Question: I had the AutoCompleteTextView working perfectly until I decided to use a custom adapter, that way I could customize the look of each row. Here is what now happens:

As you can see, the suggestion is wrong. What is happening is as I type, it shows the correct of suggestions, but the actual names of them are the first ones in the list. So at this point it should show only one suggestion which is Texas A&M, but it instead just shows the first one in the list. Here is how I am implementing my adapter.
'''
//setup filter
List<String> allCollegesList = new ArrayList<String>();
for(College c : MainActivity.collegeList)
{
allCollegesList.add(c.getName());
}
AutoCompleteDropdownAdapter adapter = new AutoCompleteDropdownAdapter(main, R.layout.list_row_dropdown, allCollegesList);
//the old way of using the adapter, which worked fine
//ArrayAdapter<String> adapter = new ArrayAdapter<String>(main, android.R.layout.simple_dropdown_item_1line, allCollegesList);
textView.setAdapter(adapter);
'''
As well as my actual adapter class:
'''
public class AutoCompleteDropdownAdapter extends ArrayAdapter<String>{
MainActivity main;
int rowLayout;
List<String> allCollegesList;
public AutoCompleteDropdownAdapter(MainActivity main, int rowLayout, List<String> allCollegesList) {
super(main, rowLayout, allCollegesList);
this.main = main;
this.rowLayout = rowLayout;
this.allCollegesList = allCollegesList;
}
@Override
public View getView(int position, View convertView, ViewGroup parent) {
try{
if(convertView==null){
// inflate the layout
LayoutInflater inflater = ((MainActivity) main).getLayoutInflater();
convertView = inflater.inflate(rowLayout, parent, false);
}
// object item based on the position
String college = allCollegesList.get(position);
// get the TextView and then set the text (item name) and tag (item ID) values
TextView collegeTextView = (TextView) convertView.findViewById(R.id.dropDownText);
collegeTextView.setText(college);
collegeTextView.setTypeface(FontManager.light);
} catch (NullPointerException e) {
e.printStackTrace();
} catch (Exception e) {
e.printStackTrace();
}
return convertView;
}
}
'''
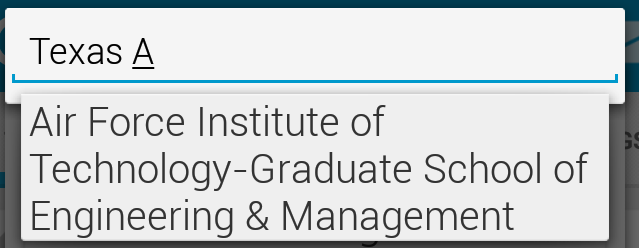
Answer: What happens here is that when the 'AutoCompleteTextView' calls the 'getFilter' method of the 'ArrayAdapter' a 'Filter' is returned, that takes care of filtering the 'ArrayAdapter', but not your 'allCollegesList'. When you type your first characters, the methods of the 'Filter' are called and 'ArrayAdapter' has filtered elements at the first positions ('0, 1, ...'). However when the 'AutoCompleteTextView' uses your implementation to get the Views. You use your list as if no filtering was done and use the first elements of the unfiltered list.
You can filter your own list too by overriding the 'getFilter' method of your adapter. But that would be more coding than necessary.
You can use the 'ArrayAdapter''s methods and not your own list, instead:
Use
'''
String college = getItem(position);
'''
instead of
'''
String college = allCollegesList.get(position);
'''
---
BTW:
you can get the context from 'parent' too, using the 'getContext()' method. That way you can decouple the Adapter from 'MainActivity'.